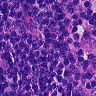
Metastatic tissue present: no